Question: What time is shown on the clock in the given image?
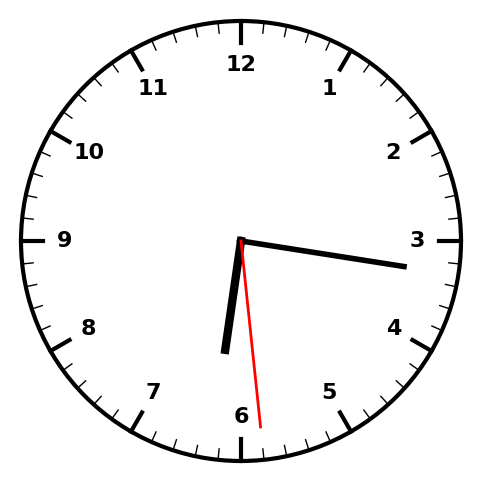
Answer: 06:16:29